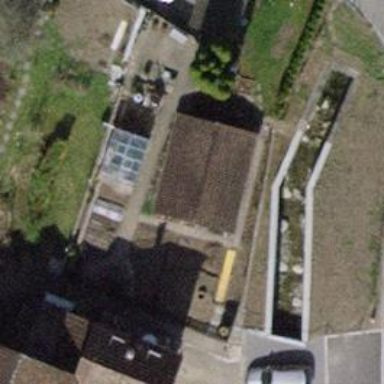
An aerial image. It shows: Shed building.